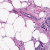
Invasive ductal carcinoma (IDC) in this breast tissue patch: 1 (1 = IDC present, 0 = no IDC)